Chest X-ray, PA view. Patient: 51 years old, sex M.
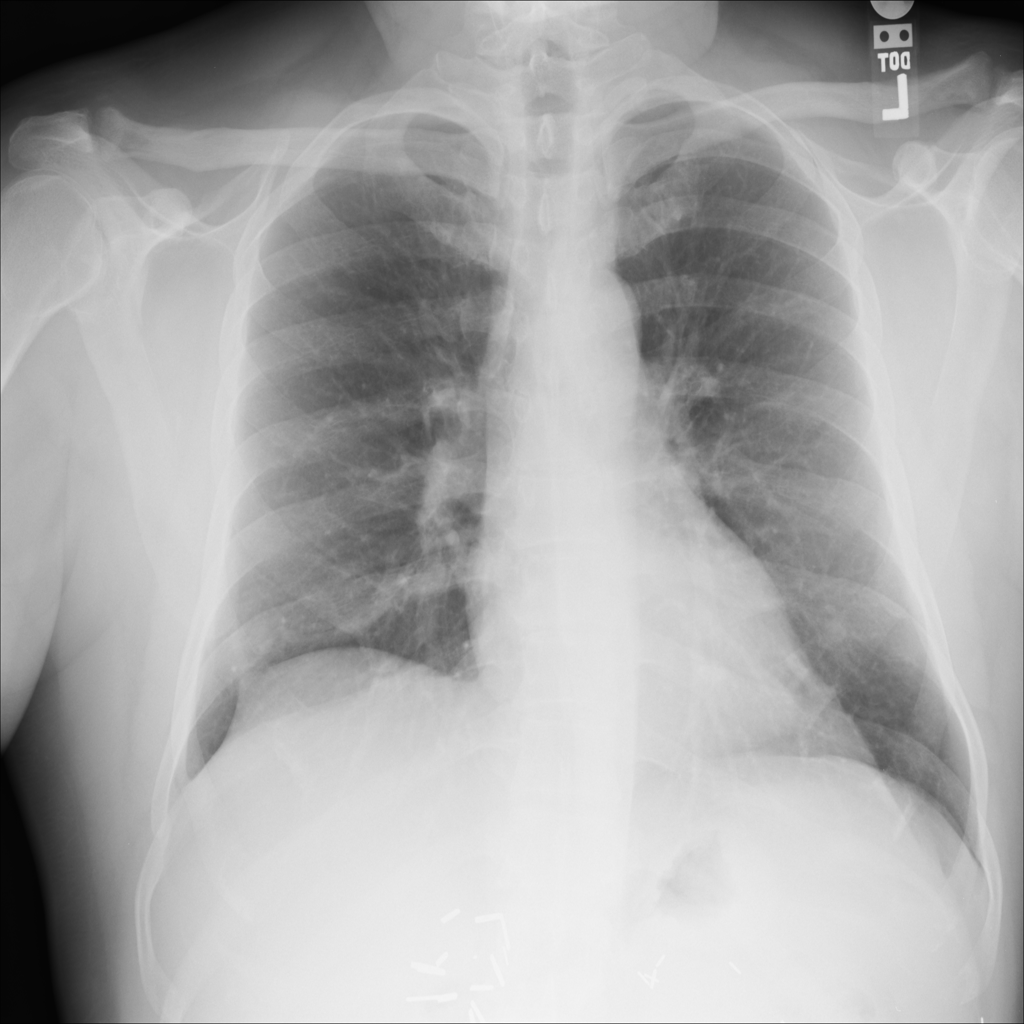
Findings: No Finding